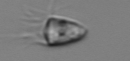
Label: Balanion